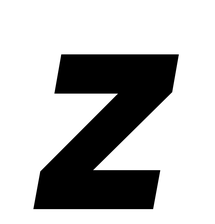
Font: Poppins-BoldItalic